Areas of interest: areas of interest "Shuangyang Integrated Logistics Park"
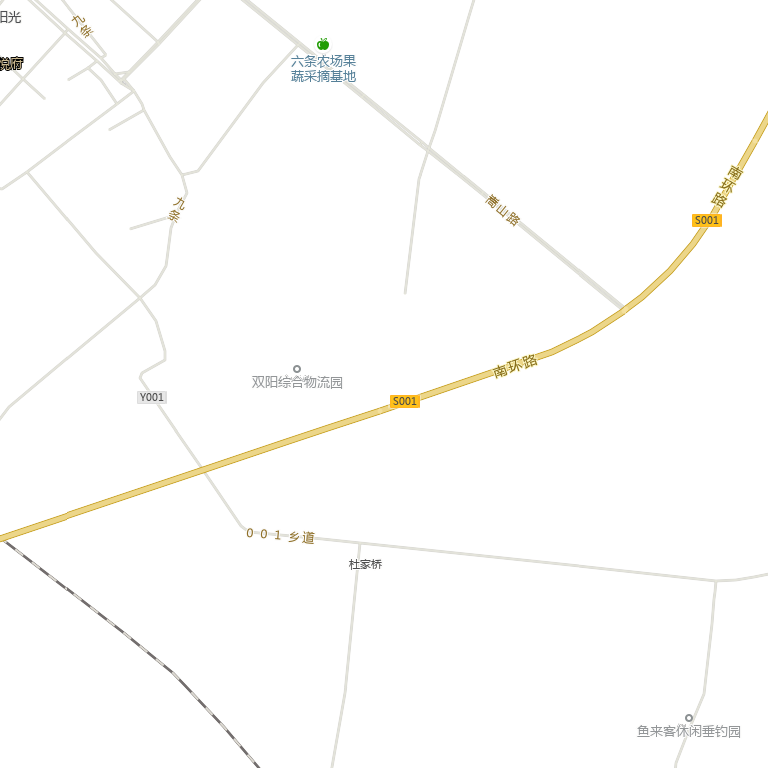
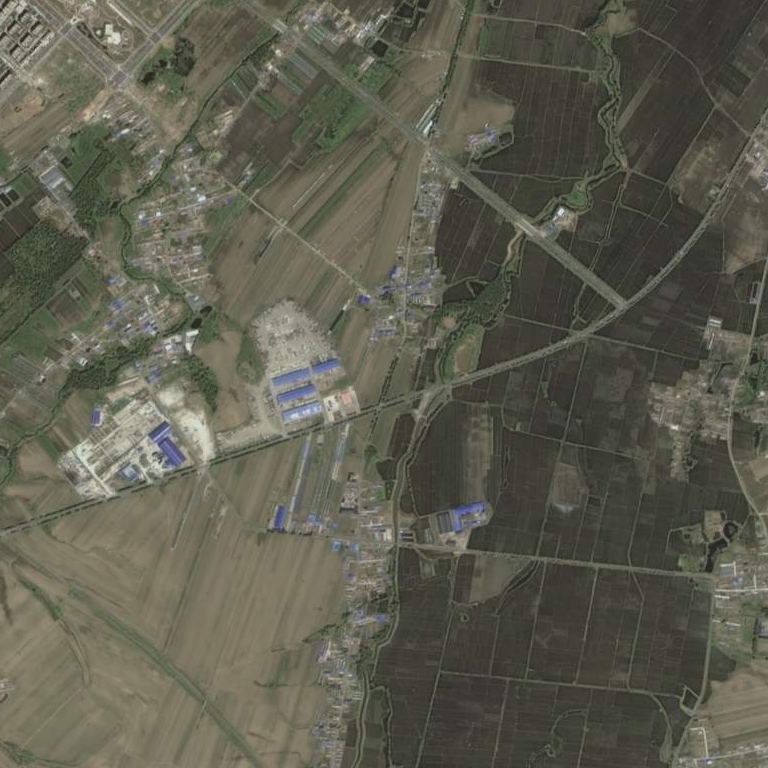